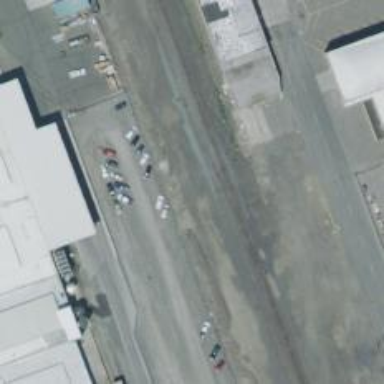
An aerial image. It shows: Railway siding for service.